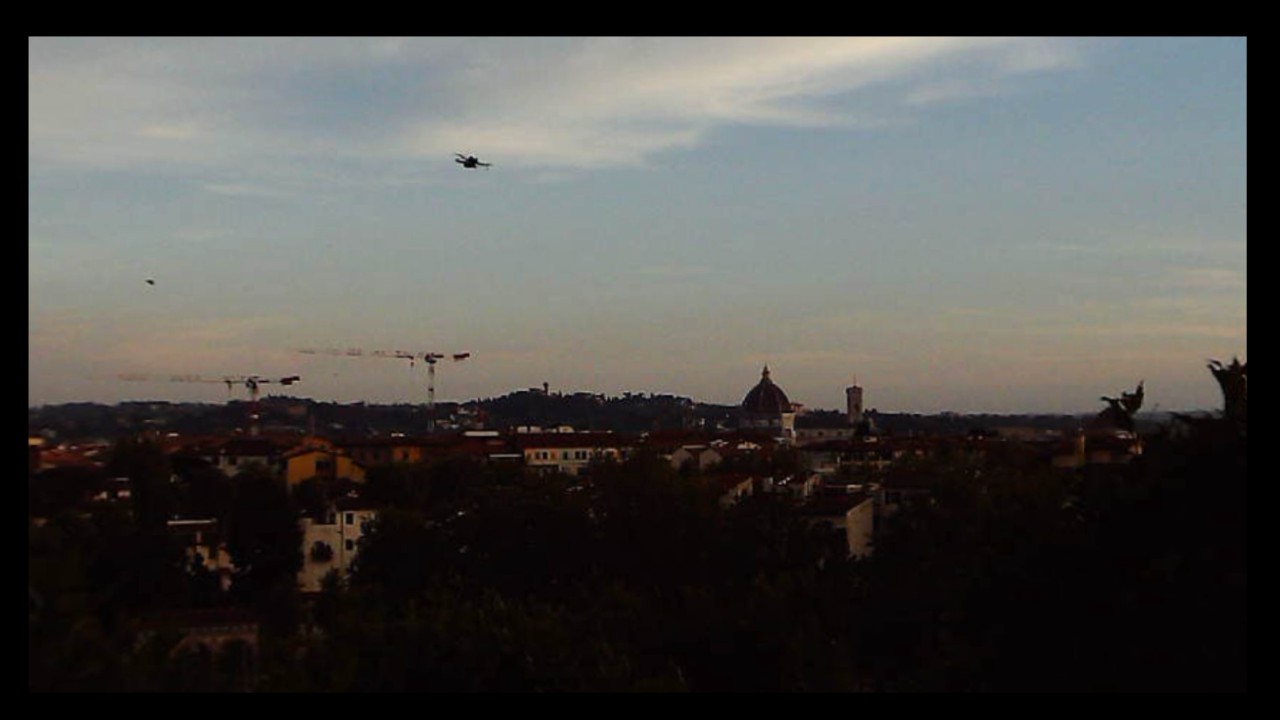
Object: Betafpv air75

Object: DJI Mini 3